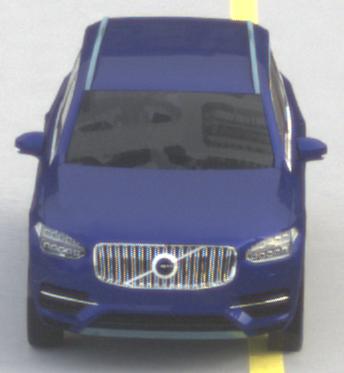
Make: Volvo
Model: XC90 B5
Detailed model: XC90 (L)
Model produced from: 2019/08
Model produced until: 2020/04
Doors: 5
Color: blue
Road condition: dry road
Daytime: morning or afternoon
Contrast: low contrast